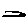
Label: line